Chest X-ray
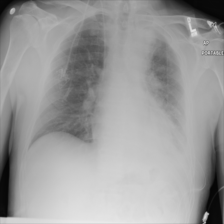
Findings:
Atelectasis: negative
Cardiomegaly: negative
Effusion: positive
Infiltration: positive
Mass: negative
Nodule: negative
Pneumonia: negative
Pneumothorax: negative
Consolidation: negative
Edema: negative
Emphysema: negative
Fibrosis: negative
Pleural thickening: negative
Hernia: negative